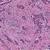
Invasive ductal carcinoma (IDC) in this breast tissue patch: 1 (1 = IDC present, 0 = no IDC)